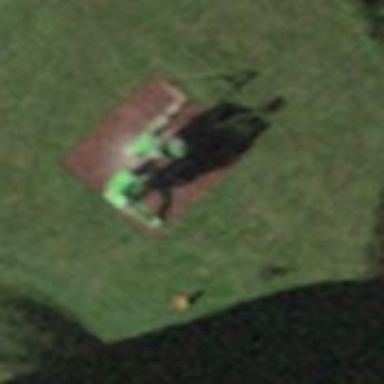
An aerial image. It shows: Playground structure designed with castle theme.